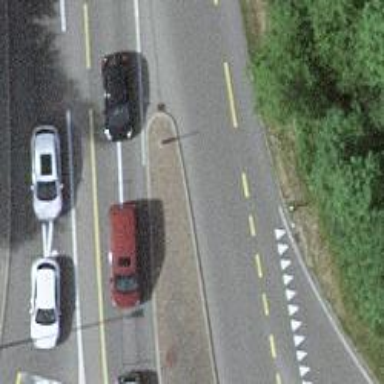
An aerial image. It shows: Secondary road with asphalt surface. It has separate cycle lane and sidewalk.